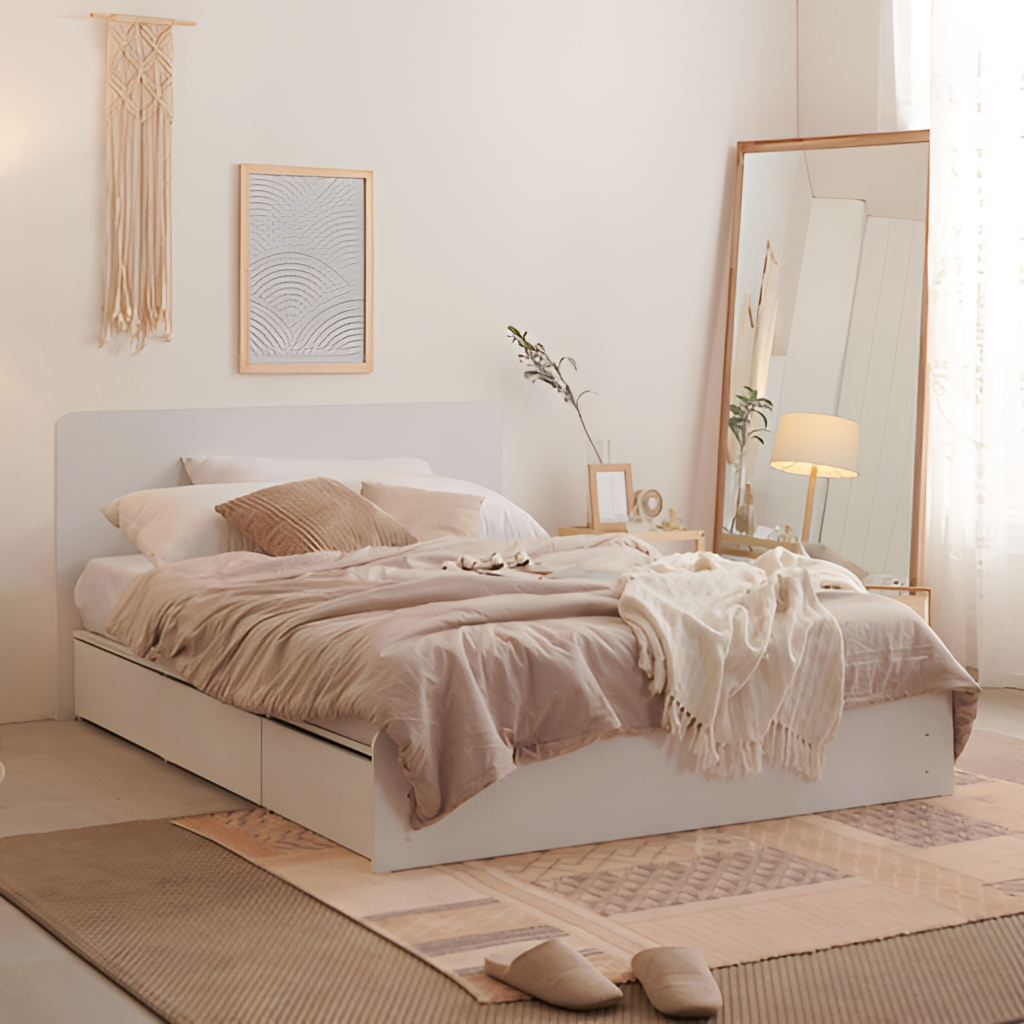
beige fabric bed, bedroom, minimal, paint wallpaper, with solid pattern, beige wood flooring, with tile mosaic pattern